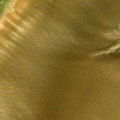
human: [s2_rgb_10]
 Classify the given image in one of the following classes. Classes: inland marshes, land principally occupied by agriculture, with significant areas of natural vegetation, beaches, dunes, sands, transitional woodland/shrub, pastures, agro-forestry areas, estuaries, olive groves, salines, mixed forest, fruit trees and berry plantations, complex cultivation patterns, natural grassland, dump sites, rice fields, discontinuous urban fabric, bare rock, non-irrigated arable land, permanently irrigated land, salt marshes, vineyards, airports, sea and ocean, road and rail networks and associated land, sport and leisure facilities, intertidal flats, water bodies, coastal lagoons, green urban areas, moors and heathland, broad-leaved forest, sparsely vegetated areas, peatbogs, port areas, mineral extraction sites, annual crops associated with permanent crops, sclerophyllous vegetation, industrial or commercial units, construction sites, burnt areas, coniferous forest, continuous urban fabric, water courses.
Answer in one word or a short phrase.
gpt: intertidal flats